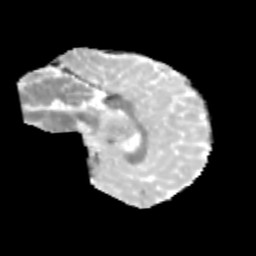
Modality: MD
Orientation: sagittal
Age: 10
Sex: female
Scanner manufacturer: siemens
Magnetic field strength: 3 T
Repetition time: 3.8 s
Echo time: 0.07 s